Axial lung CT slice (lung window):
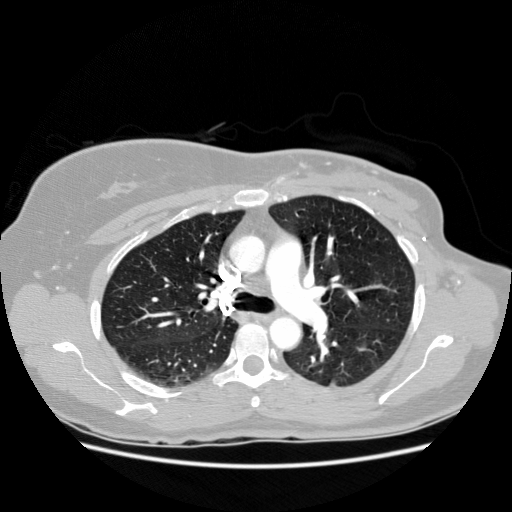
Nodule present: no